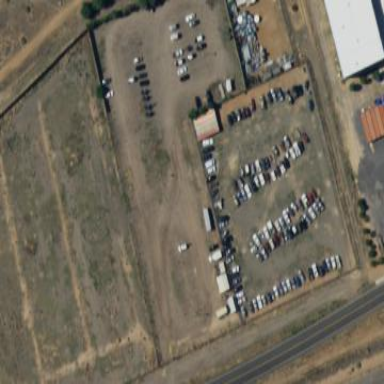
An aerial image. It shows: Industrial area designated as scrap yard.